Interaction volume radius: 5 \u00c5
Interaction volume height: 20 \u00c5
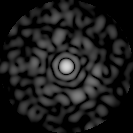
Disorder parameter: 0.8431